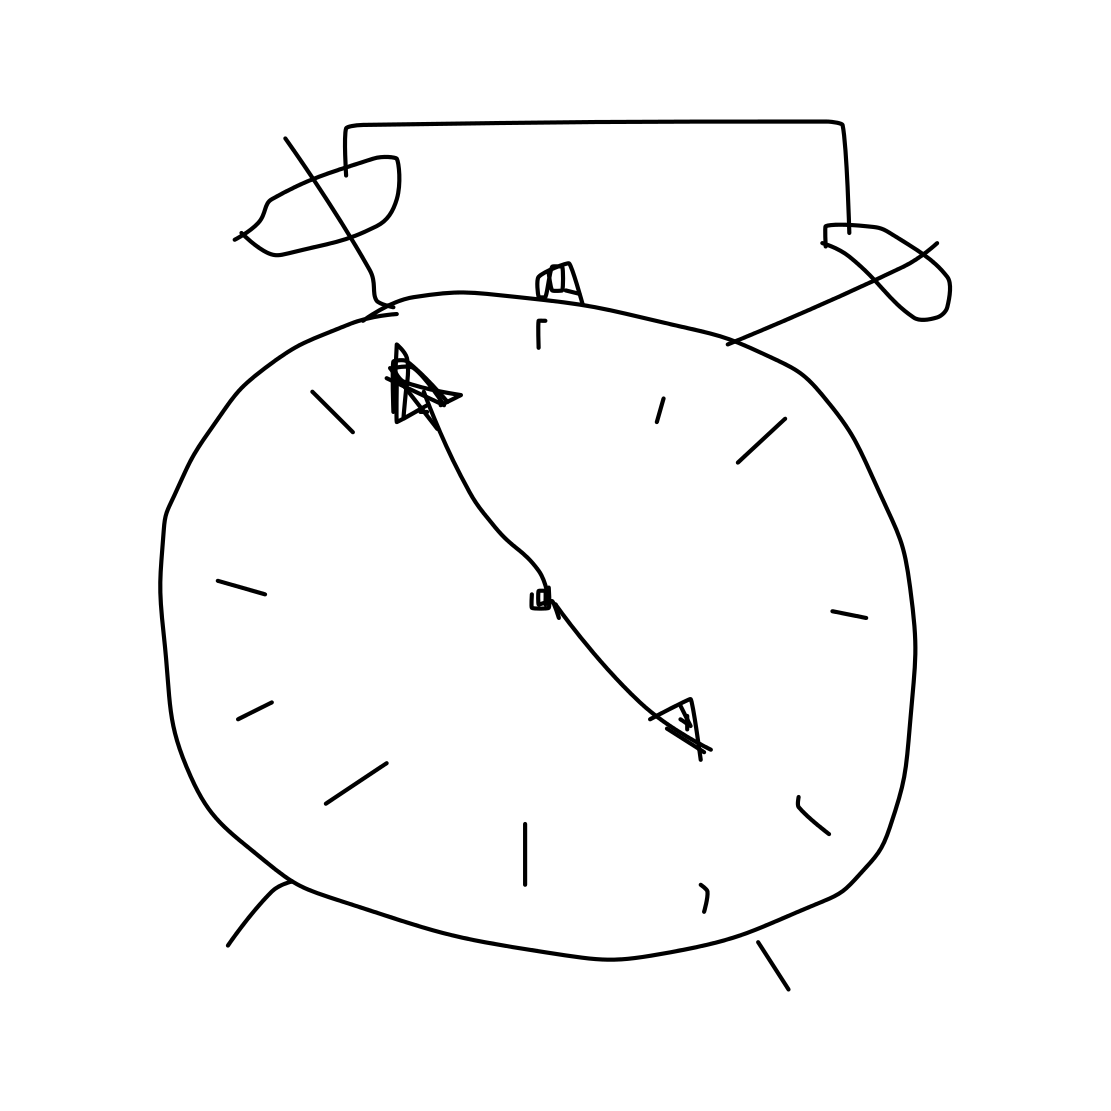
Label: alarm clock